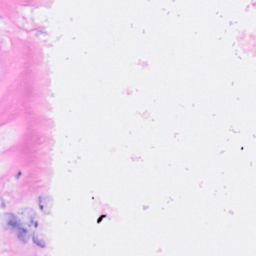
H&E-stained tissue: Breast